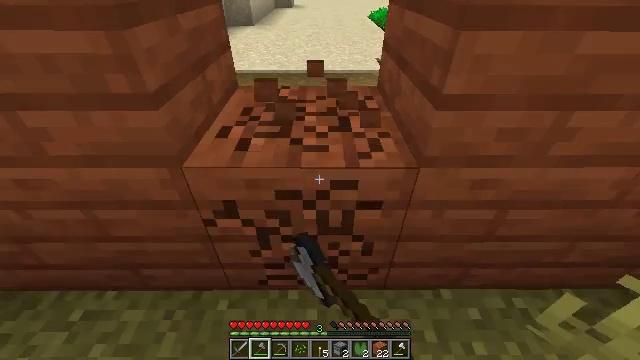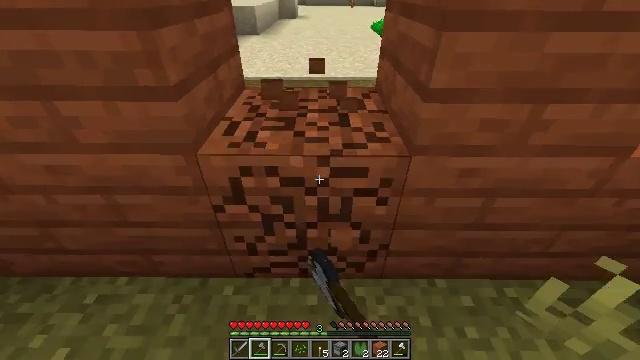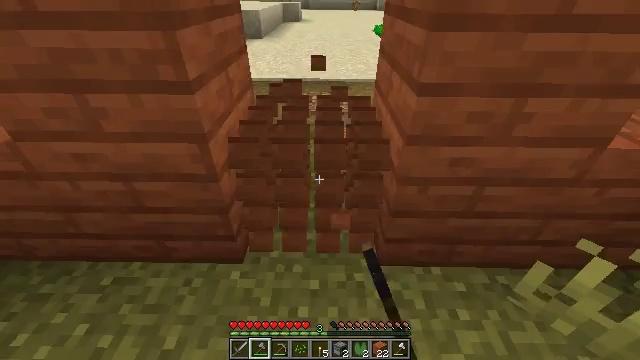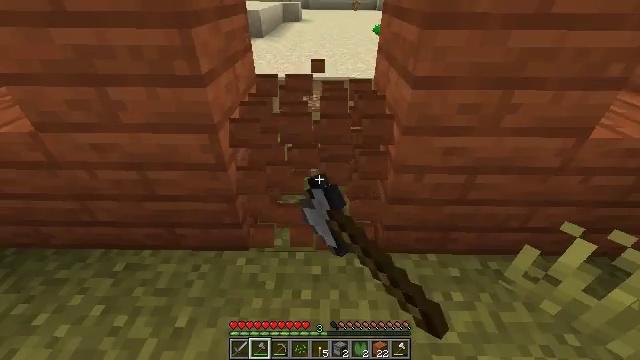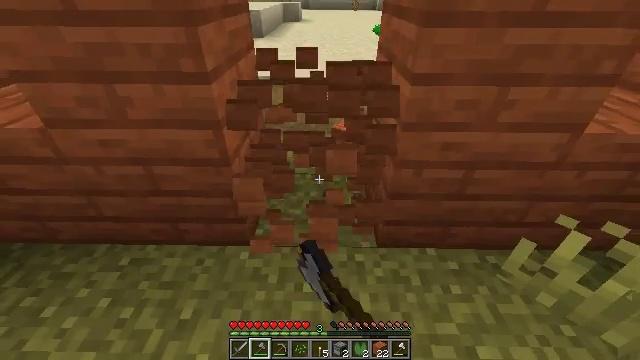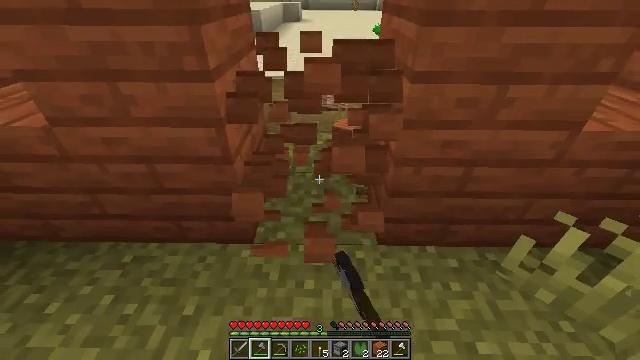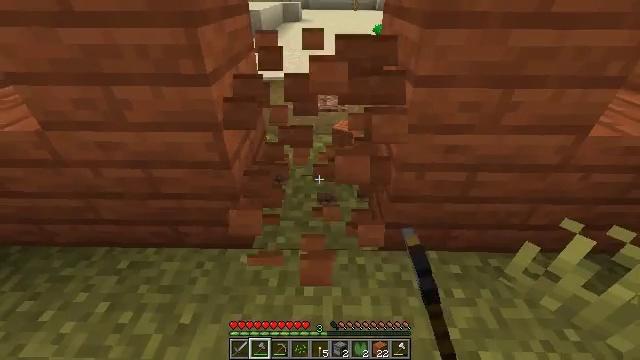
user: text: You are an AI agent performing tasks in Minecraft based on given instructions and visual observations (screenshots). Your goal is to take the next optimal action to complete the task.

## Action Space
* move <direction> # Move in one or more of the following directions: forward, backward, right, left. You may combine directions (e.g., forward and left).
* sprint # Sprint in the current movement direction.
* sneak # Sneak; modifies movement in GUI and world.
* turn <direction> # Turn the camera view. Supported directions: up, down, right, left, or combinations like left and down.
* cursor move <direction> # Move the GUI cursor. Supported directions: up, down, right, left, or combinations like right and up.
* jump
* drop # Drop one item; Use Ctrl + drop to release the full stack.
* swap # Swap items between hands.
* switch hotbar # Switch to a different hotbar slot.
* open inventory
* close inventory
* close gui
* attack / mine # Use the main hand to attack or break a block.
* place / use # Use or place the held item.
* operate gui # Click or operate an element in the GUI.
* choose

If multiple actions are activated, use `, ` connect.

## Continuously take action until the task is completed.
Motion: motion action
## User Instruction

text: Remove acacia planks from a building.
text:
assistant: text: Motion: move back, turn up, attack / mine
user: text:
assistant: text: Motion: attack / mine
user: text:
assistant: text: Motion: attack / mine
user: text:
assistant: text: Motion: attack / mine
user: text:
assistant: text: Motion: attack / mine
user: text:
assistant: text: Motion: move forward, attack / mine
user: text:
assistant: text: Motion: attack / mine